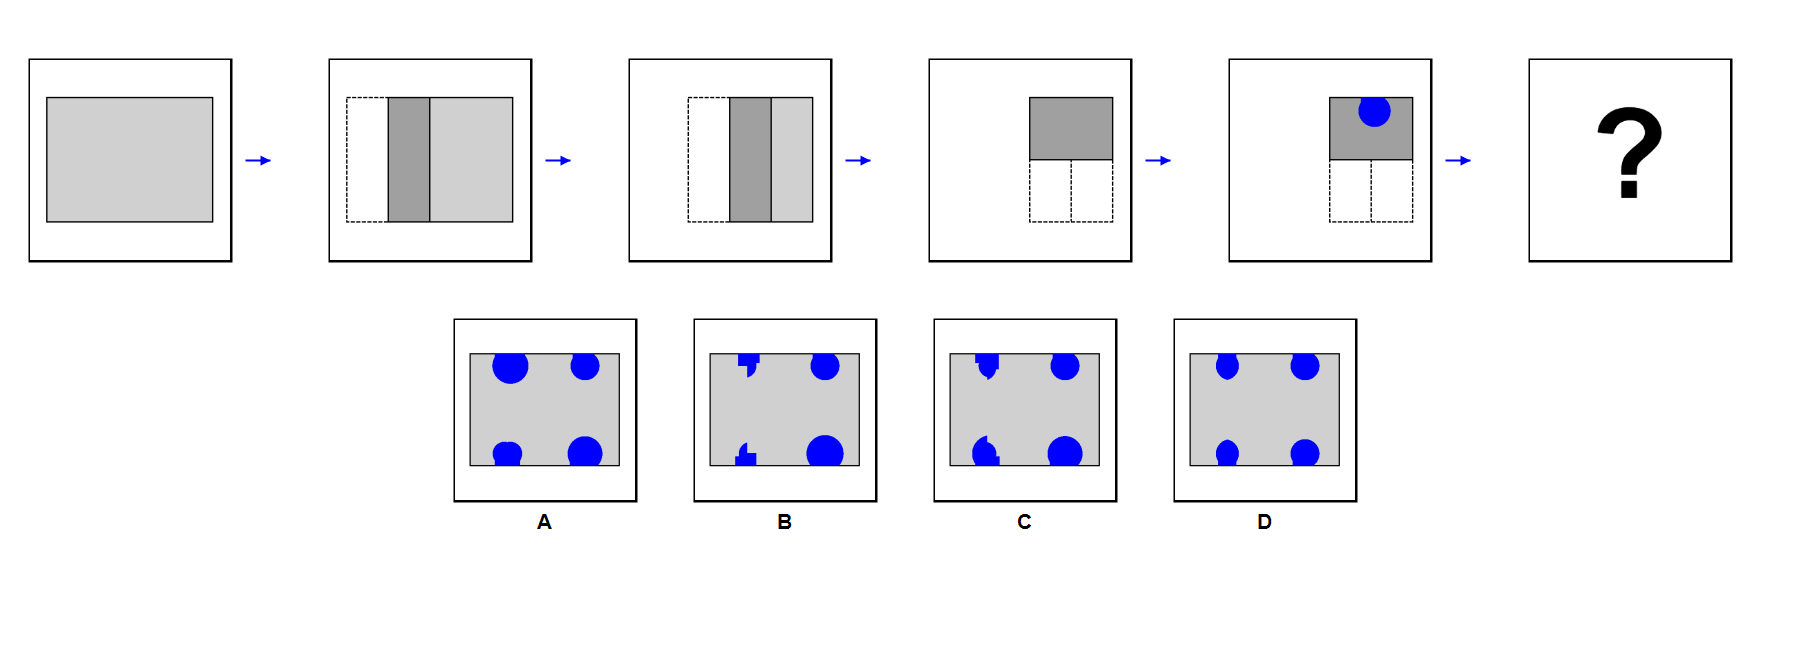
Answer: D